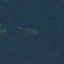
Land use / land cover class: Forest